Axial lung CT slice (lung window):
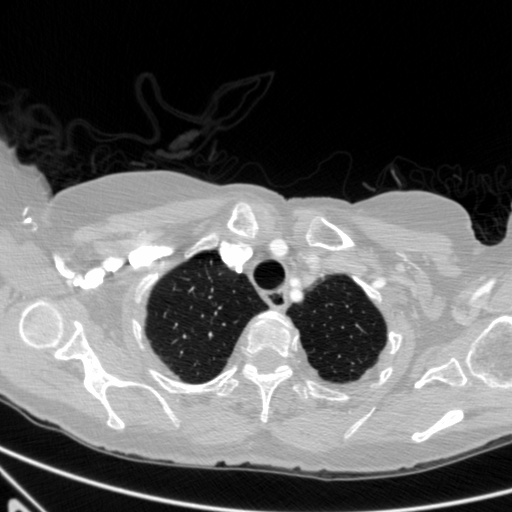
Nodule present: no